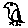
Label: bird